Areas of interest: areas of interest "Huashan Club"
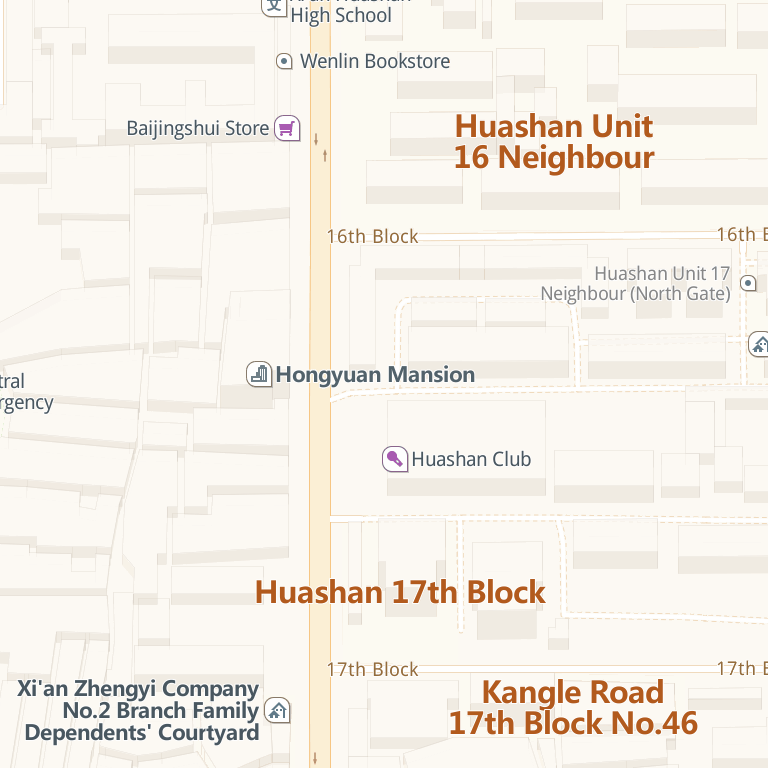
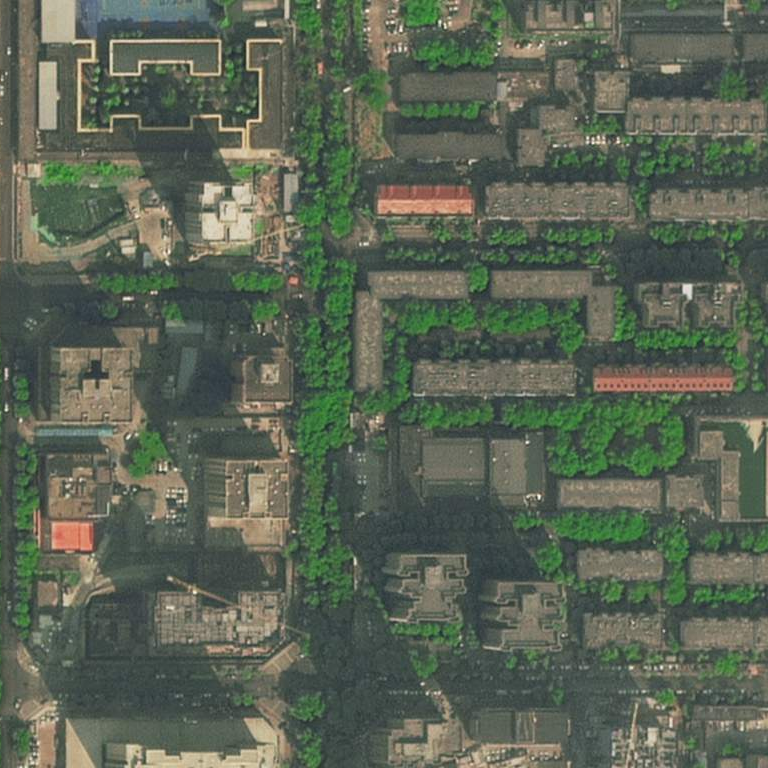